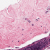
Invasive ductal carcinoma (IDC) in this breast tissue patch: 0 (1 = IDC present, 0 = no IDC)